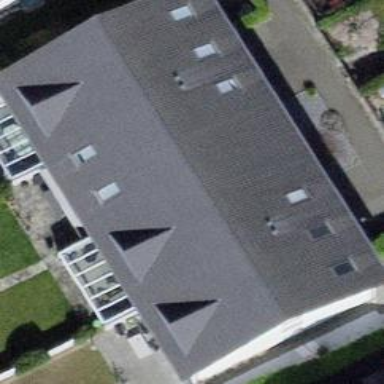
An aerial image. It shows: Terrace building.